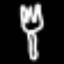
Label: fork